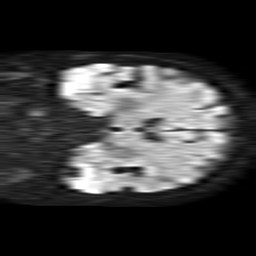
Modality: TRACE
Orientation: coronal
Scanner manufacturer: philips
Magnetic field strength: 1.5 T
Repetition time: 4.6 s
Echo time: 0.08517 s